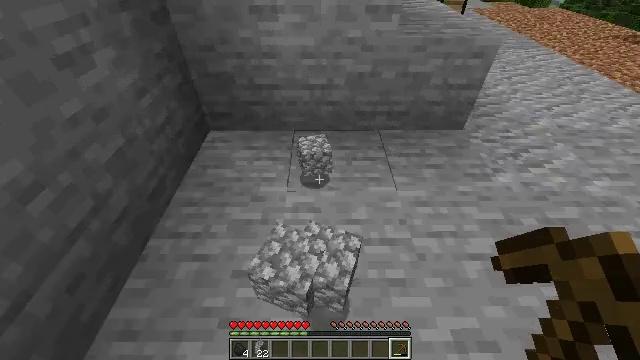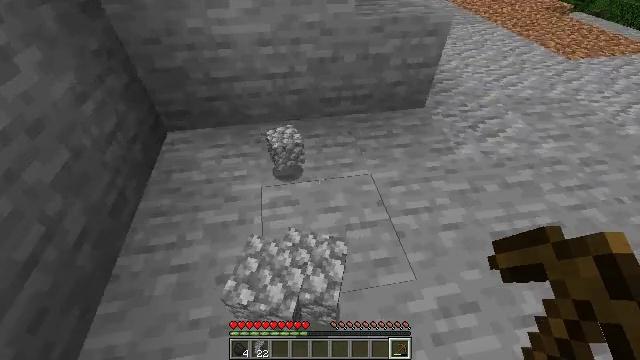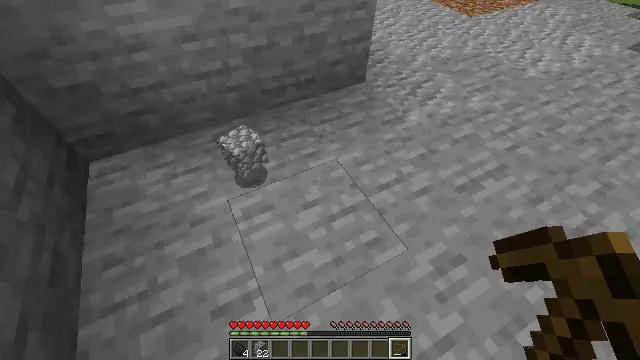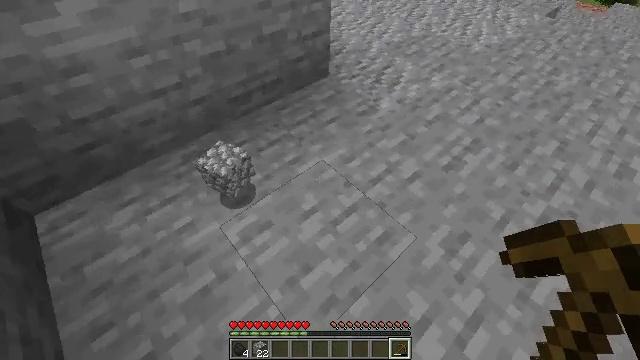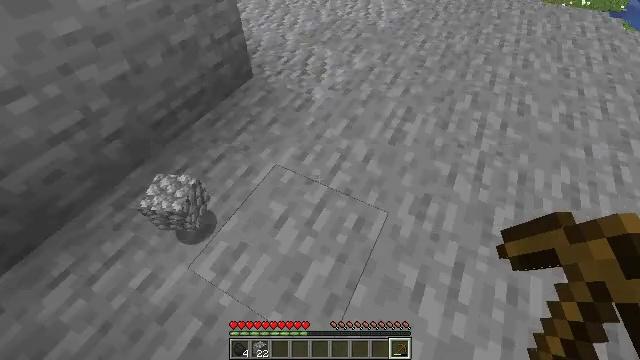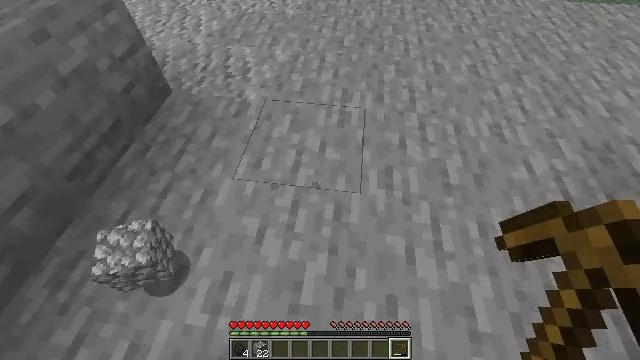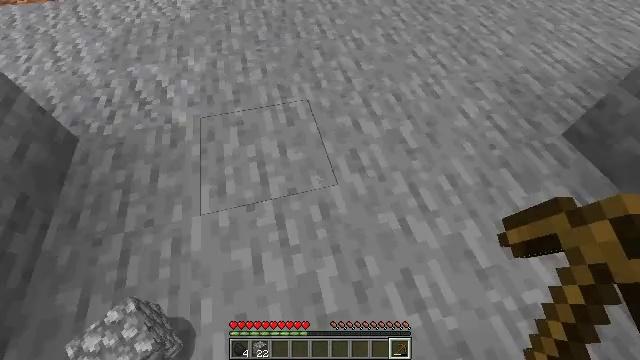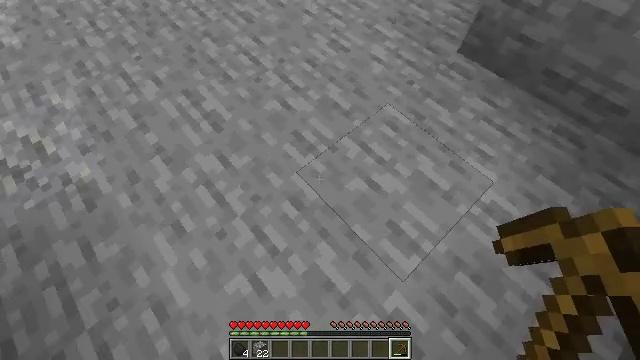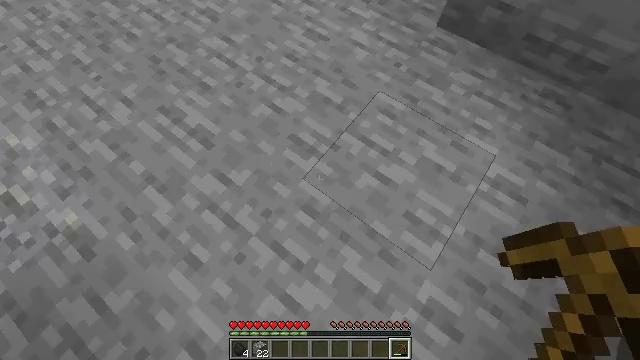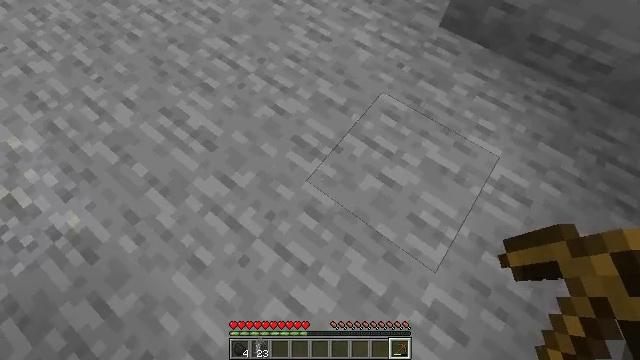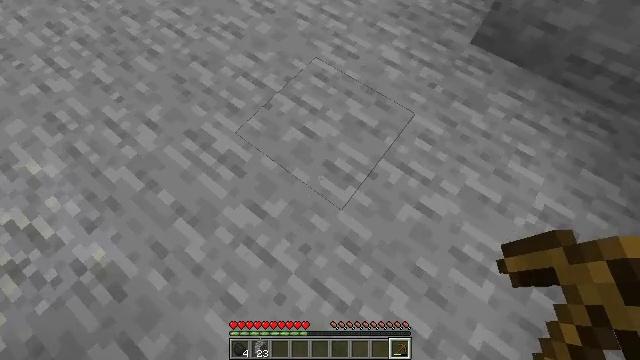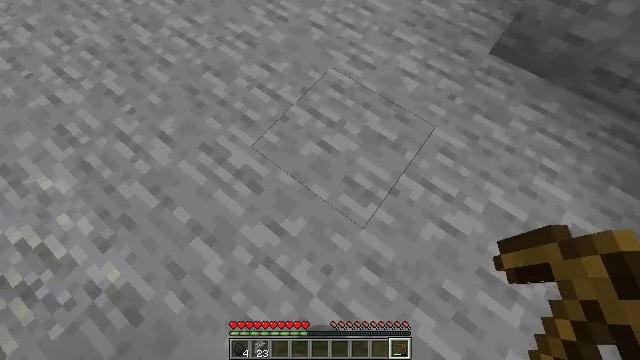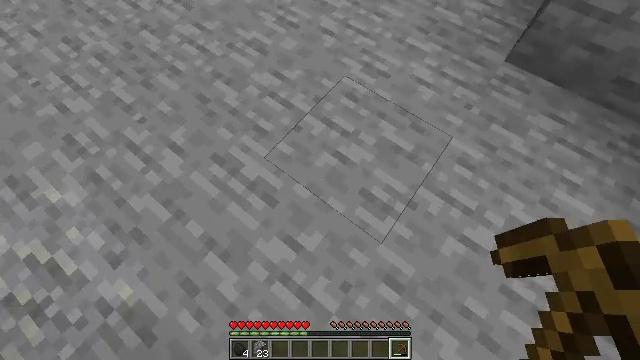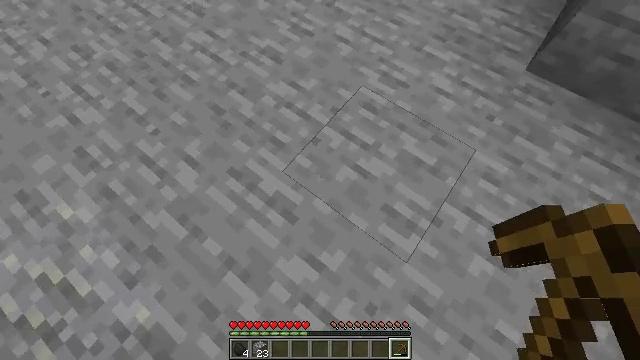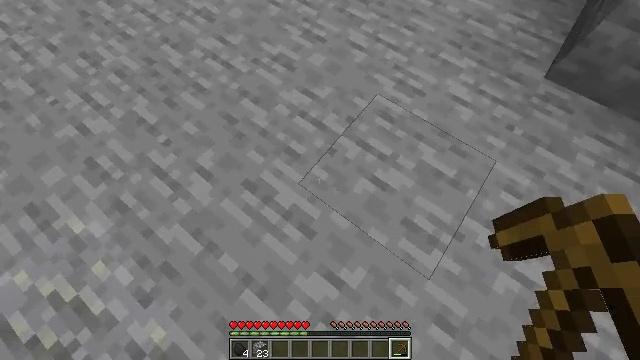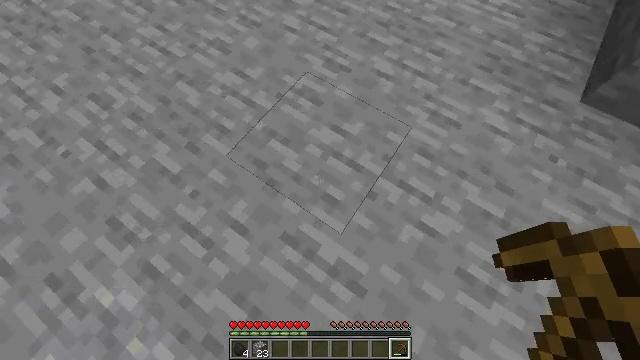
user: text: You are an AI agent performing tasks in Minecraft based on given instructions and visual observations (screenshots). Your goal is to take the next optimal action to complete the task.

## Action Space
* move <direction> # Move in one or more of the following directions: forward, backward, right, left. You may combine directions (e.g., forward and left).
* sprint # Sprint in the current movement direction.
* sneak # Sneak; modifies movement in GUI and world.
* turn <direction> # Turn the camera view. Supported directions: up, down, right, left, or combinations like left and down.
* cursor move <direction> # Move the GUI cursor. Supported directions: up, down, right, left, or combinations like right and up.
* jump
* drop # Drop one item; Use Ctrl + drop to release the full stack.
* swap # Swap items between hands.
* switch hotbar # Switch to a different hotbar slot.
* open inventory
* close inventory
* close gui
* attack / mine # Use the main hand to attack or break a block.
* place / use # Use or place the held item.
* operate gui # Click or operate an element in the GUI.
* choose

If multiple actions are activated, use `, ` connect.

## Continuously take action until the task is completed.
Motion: motion action
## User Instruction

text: Mine stone underground.
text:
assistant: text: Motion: move forward and move left, turn right and down
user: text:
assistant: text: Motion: move forward and move left, turn right and down
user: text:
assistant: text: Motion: move forward and move left, turn right and down
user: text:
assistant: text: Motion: move forward and move left, turn right and down
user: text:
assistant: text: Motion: move forward and move left, turn right and down
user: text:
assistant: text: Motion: move forward and move left, turn right and down
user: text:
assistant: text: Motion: move forward and move left, turn right and down
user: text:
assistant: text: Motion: move forward and move left, turn right and down
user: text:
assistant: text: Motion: move forward and move left
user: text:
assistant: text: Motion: move forward and move left
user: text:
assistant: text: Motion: move forward and move left
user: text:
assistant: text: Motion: move forward and move left
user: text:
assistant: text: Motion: move forward and move left
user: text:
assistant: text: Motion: move forward and move left
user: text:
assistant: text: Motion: move forward and move left, turn right
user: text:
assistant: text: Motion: move forward and move left, turn right and up
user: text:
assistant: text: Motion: move forward and move left, turn right and up
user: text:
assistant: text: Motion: move forward and move left, turn right and up
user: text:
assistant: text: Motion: move forward and move left, turn right and up
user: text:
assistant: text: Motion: move forward and move left, turn right and up
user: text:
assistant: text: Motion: move forward and move left
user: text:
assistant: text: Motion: move forward and move left
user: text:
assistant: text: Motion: attack / mine
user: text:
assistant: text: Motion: attack / mine
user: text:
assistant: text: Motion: attack / mine
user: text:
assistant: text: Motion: turn right and up, attack / mine
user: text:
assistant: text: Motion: turn right, attack / mine
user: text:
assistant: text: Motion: attack / mine
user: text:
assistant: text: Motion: attack / mine
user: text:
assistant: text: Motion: turn down, attack / mine